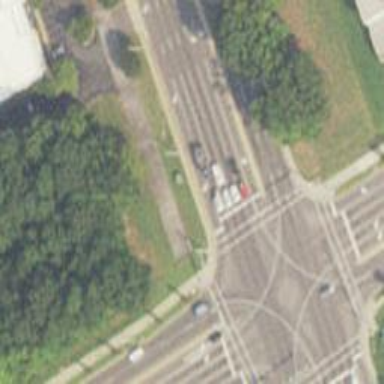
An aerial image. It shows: Footway crossing with line markings.